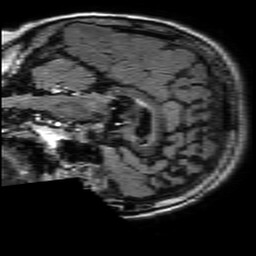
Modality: FLAIR
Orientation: sagittal
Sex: female
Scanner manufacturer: philips
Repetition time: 11 s
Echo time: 0.125 s